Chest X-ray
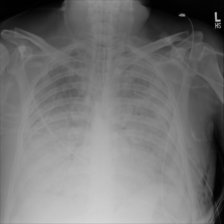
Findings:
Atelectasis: negative
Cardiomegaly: negative
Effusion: negative
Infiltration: negative
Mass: negative
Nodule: negative
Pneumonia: negative
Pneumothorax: negative
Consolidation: positive
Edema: negative
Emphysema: negative
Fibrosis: negative
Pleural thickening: negative
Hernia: negative